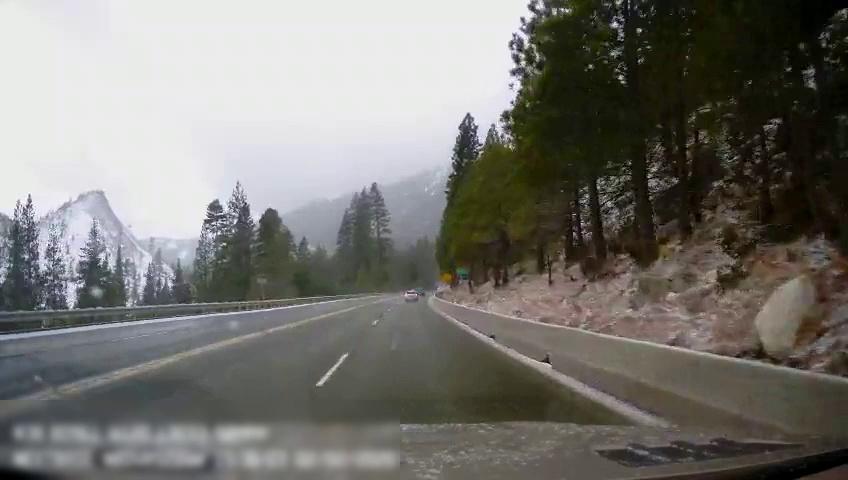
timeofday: Day
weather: Snowy
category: Drivable Space
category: Vehicles | SUV
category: Lanes | Current Lane
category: Lanes | Opposite Lane
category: Lanes | Opposite Lane
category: Lanes | Current Lane
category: Traffic | Signs
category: Traffic | Signs
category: Traffic | Signs